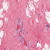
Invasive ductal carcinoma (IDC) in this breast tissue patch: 0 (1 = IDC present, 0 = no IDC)